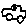
Label: car